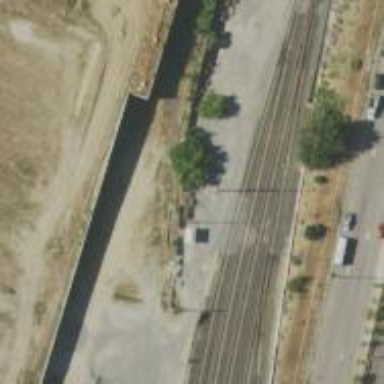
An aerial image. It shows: Railway spur junction.